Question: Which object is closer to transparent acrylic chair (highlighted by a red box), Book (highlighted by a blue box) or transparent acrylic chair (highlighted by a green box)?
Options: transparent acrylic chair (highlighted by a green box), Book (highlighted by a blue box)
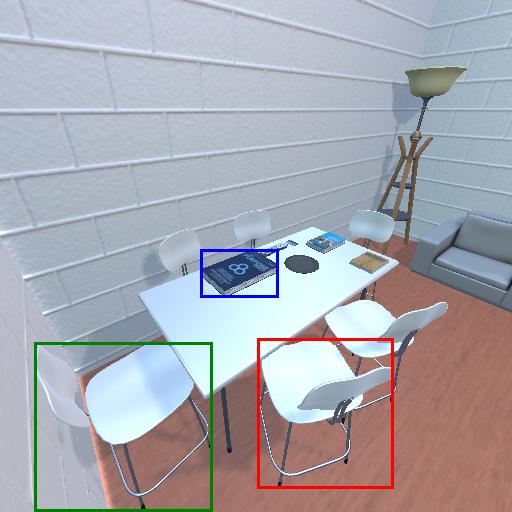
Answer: transparent acrylic chair (highlighted by a green box)